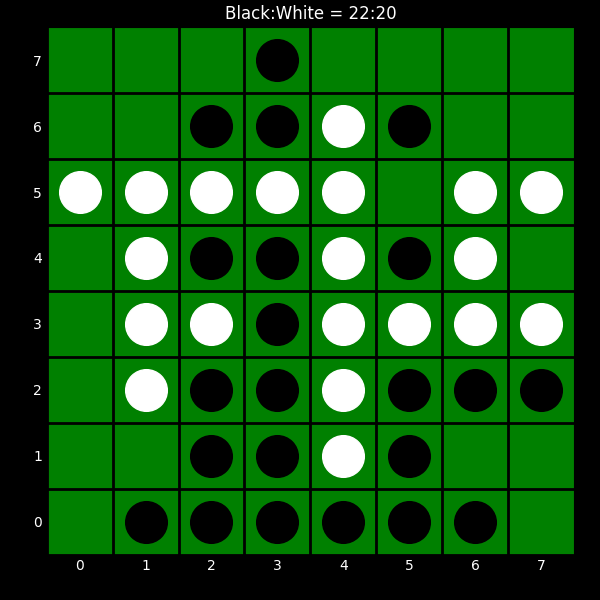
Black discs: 22
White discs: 20